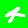
Digit: 4